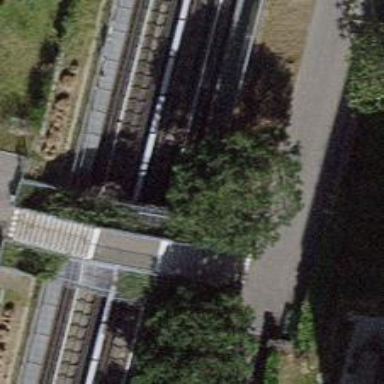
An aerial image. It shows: Bridge with steps for pedestrians.